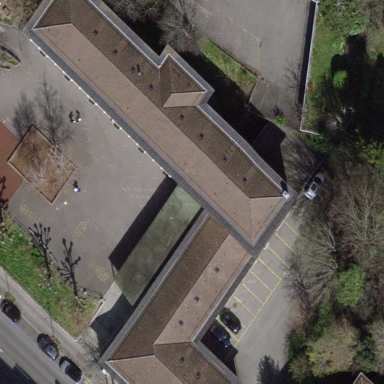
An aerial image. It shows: School.